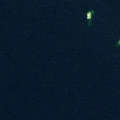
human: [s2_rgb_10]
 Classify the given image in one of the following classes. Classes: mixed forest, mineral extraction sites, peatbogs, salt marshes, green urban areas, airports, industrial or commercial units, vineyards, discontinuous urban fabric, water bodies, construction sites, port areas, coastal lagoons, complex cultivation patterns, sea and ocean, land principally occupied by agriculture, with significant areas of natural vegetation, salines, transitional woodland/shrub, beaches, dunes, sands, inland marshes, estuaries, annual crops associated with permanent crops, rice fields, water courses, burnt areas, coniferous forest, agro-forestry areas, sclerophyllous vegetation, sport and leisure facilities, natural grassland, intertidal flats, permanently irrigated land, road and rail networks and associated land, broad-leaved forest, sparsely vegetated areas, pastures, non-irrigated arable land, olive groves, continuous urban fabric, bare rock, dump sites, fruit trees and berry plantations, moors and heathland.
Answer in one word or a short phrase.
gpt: sea and ocean